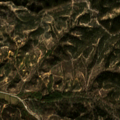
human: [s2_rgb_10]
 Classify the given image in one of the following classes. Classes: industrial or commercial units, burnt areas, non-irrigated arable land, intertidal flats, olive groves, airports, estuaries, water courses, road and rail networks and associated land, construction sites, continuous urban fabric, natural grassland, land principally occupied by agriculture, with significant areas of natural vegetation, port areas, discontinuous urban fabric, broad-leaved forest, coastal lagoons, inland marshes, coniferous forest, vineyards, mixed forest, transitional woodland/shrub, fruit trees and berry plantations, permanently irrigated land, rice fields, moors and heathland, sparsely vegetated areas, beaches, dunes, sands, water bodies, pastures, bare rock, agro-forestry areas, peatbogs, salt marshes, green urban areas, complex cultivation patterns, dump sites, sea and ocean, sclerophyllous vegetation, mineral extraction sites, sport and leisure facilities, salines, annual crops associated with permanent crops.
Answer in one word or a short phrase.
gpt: rice fields, broad-leaved forest, mixed forest, transitional woodland/shrub